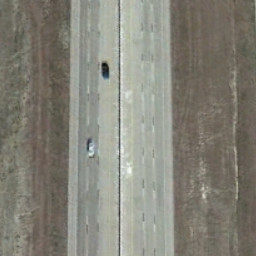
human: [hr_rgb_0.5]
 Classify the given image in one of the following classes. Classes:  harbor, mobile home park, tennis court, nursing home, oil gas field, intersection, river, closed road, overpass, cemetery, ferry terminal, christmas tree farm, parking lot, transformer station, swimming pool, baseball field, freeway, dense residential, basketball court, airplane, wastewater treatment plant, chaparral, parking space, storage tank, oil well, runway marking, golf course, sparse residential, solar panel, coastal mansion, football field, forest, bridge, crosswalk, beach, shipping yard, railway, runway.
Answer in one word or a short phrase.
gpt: freeway